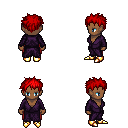
a pixel art fantasy rpg character, female body template, human, dark skin, purple robe, red pants, red bedhead hairstyle, gold boots, four views (front, back, left, right), 2x2 character sprite sheet, small pixel art, hard edges, no anti-aliasing